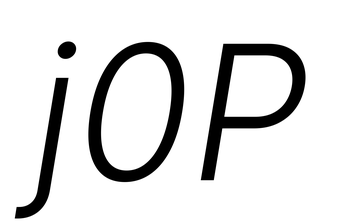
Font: Inter-Italic_Light_Italic